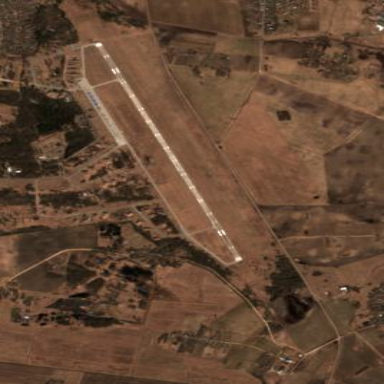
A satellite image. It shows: Concrete runway at airport.